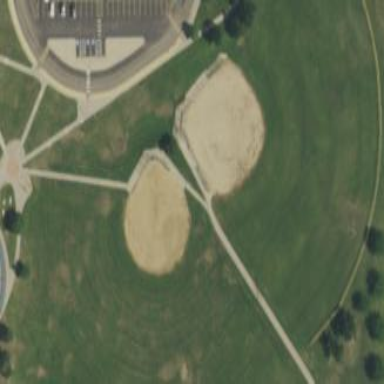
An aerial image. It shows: Baseball pitch for leisure and sports activities.